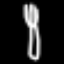
Label: fork